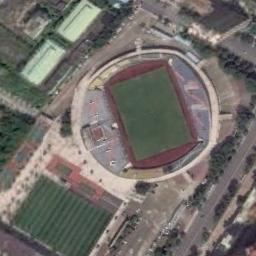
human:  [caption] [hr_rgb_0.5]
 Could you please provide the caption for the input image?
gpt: The stadium is on the bare land next to some buildings and trees .

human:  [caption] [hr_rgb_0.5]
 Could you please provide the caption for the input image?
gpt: There are many buildings beside the stadium .

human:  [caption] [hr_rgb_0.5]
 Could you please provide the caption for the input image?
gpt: Next to the circular stadium are concrete grounds and lawns .

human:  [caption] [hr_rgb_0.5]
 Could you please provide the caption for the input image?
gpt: The stadium looks like a fan, With a blue roof on each side .

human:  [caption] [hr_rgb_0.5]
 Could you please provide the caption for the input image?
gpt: There are some green trees near the stadium .